Field crop: maize
Growth stage: 2
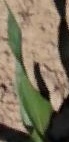
Species: maize